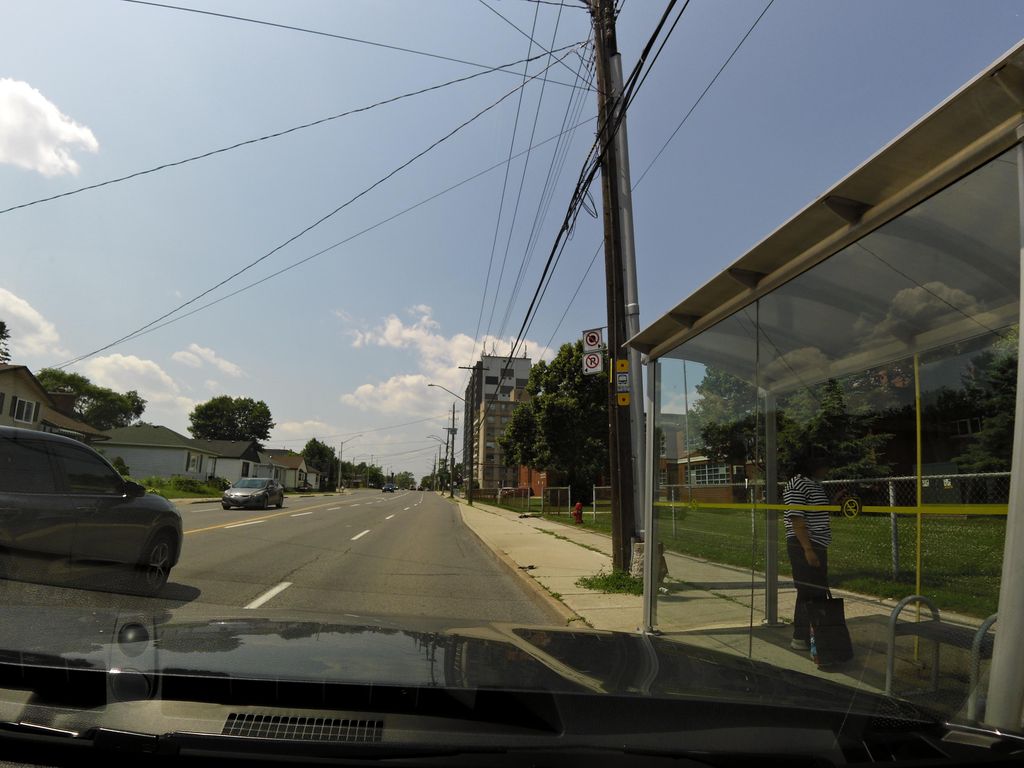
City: hamilton